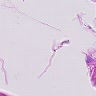
Metastatic tissue present: no